Question: I have not worked with Intellij or Java before, and tried setting a breakpoint like in the picture below. Is there a reason why my code would not be stopping? I've read other answers about intellij breakpoints, but they were about multithreaded applications. I just downloaded intellij too, so I know I have the newest community version.

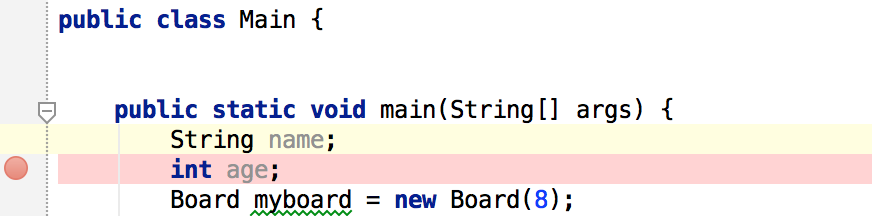
Answer: > No executable code found...
Just init your local variable and debugger suspend on it:

5 line have next code:
'''
Integer count;
'''
Check this <URL> for more information.